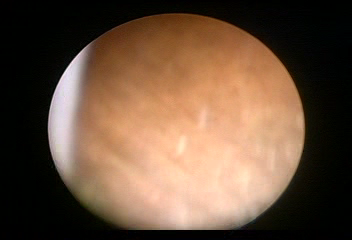
Modality: WLC
Class: Normal mucosa
Bladder cancer association: No